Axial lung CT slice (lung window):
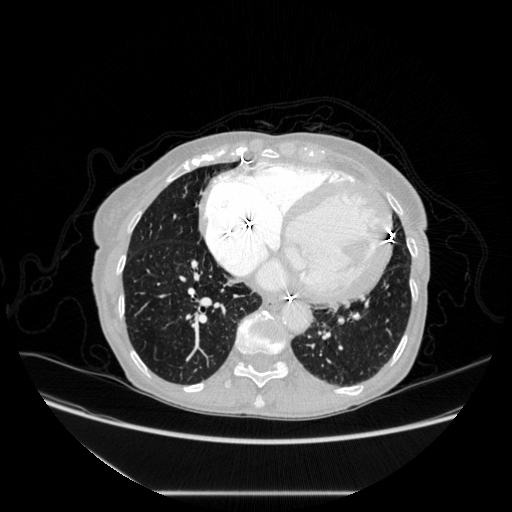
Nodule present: no